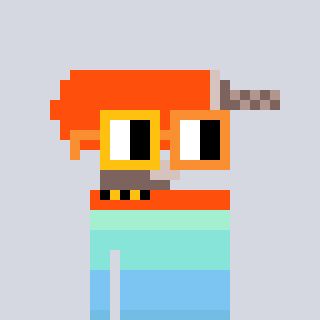
a pixel art character with square yellow and orange glasses, a drill-shaped head and a gold-colored body on a cool background